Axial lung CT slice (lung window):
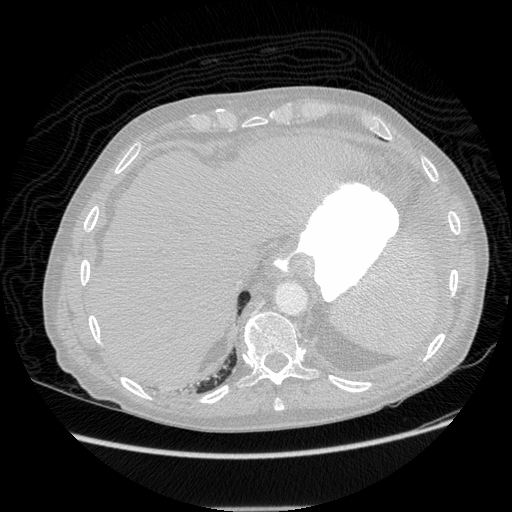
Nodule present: no